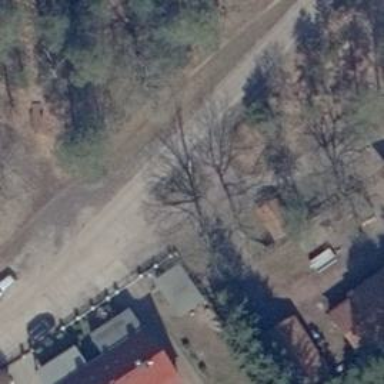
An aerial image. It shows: Picnic shelter provides comfortable rest area.